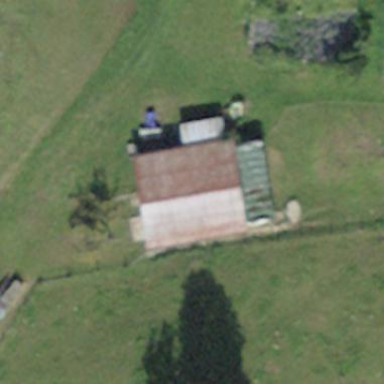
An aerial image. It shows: Rural barn.